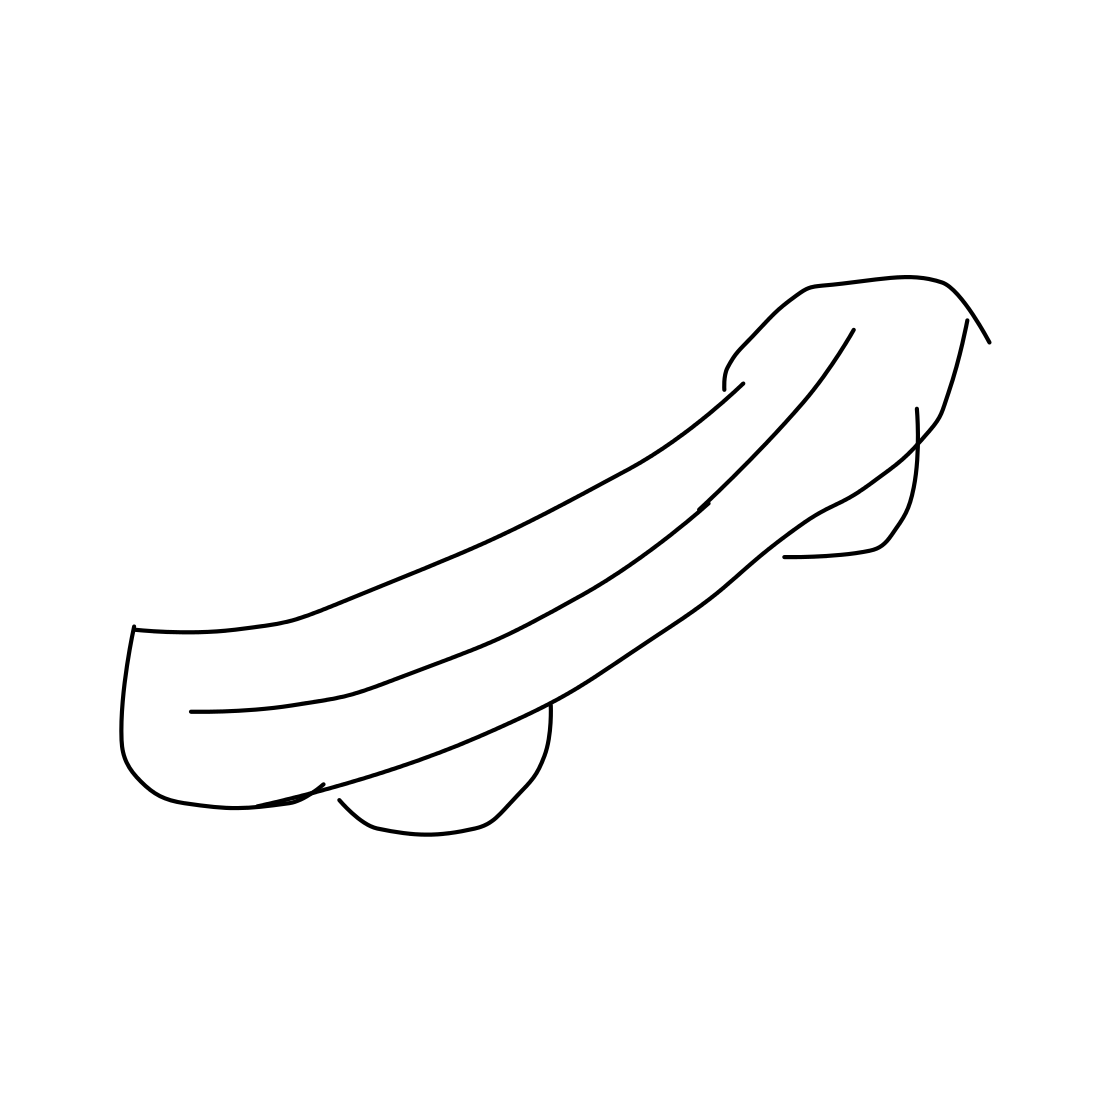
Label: skateboard